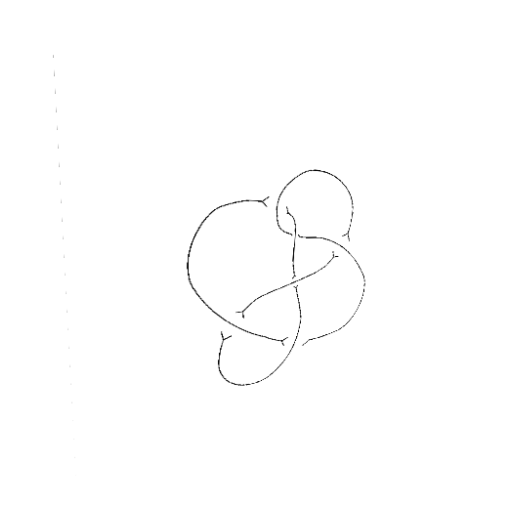
Crossing number: 6